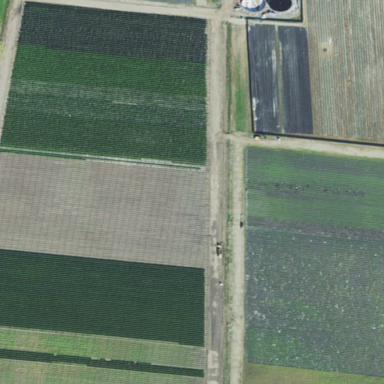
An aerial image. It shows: Farmland with agricultural activities.